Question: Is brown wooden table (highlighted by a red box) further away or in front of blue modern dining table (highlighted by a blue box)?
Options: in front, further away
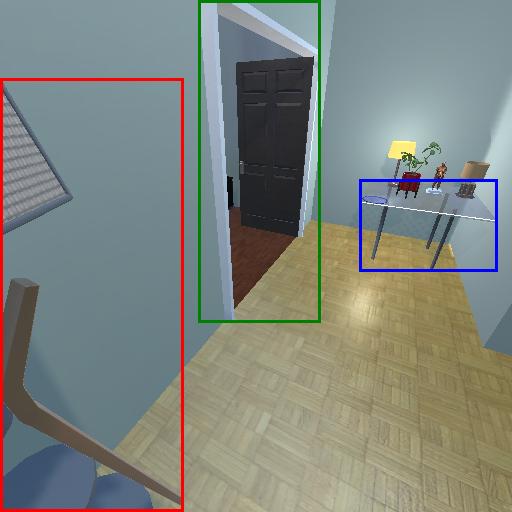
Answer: in front